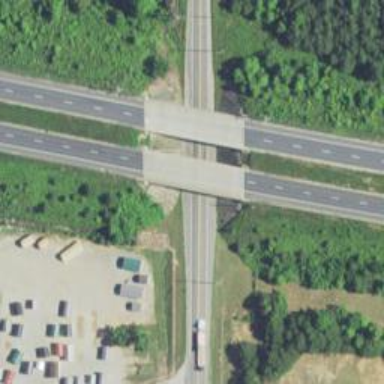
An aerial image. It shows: Bridge crossing over highway trunk expressway.